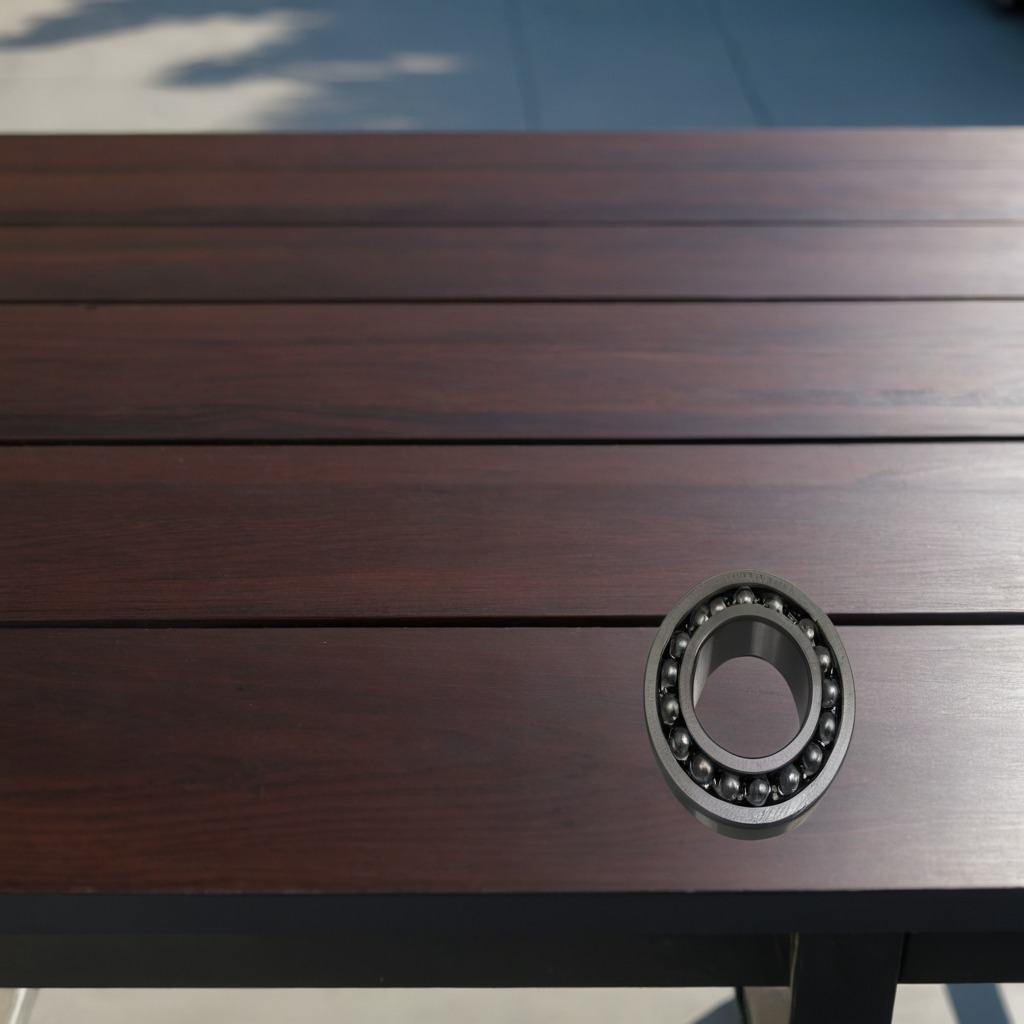
A metal ball bearing is lying on the workbench.